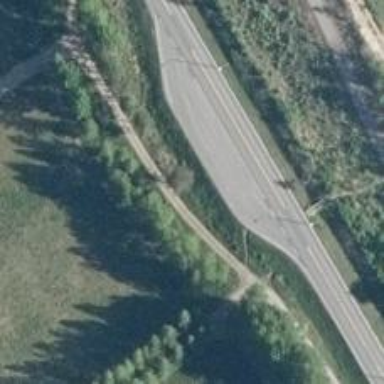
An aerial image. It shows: Rest area on the road.